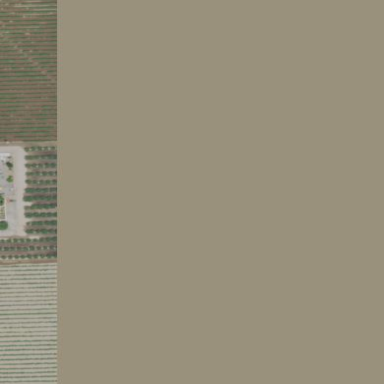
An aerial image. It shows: Vineyard with grape crops.